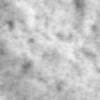
Label: no_change